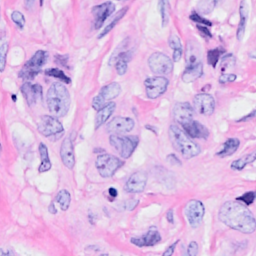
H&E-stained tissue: Breast